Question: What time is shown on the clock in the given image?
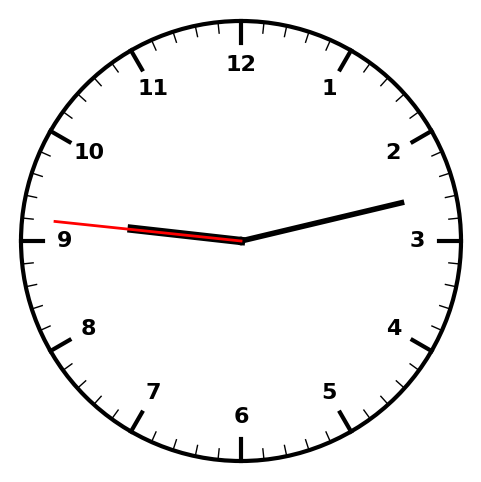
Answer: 09:12:46